Field crop: maize
Growth stage: 2
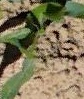
Species: maize